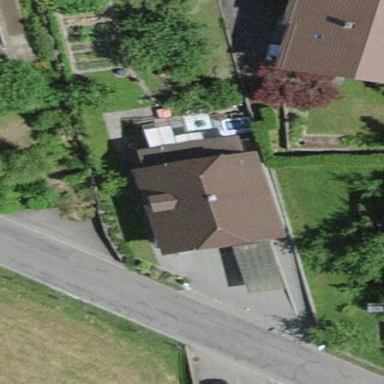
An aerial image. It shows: Simple and straightforward house.